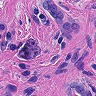
Metastatic tissue present: yes